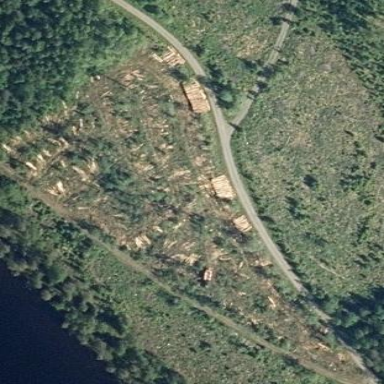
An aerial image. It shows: Clearcut area with scrub vegetation.